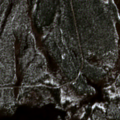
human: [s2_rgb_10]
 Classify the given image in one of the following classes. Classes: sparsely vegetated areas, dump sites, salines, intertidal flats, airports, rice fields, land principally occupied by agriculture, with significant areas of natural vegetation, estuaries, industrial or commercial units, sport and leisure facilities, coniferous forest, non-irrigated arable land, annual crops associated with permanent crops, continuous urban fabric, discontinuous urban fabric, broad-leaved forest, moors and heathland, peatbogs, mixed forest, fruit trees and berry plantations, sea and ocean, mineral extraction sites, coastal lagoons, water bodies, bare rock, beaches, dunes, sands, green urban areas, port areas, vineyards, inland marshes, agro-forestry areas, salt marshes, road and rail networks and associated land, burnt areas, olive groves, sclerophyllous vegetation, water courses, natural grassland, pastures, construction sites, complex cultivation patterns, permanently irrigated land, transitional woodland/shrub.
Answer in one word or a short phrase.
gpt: coniferous forest, mixed forest, transitional woodland/shrub, peatbogs